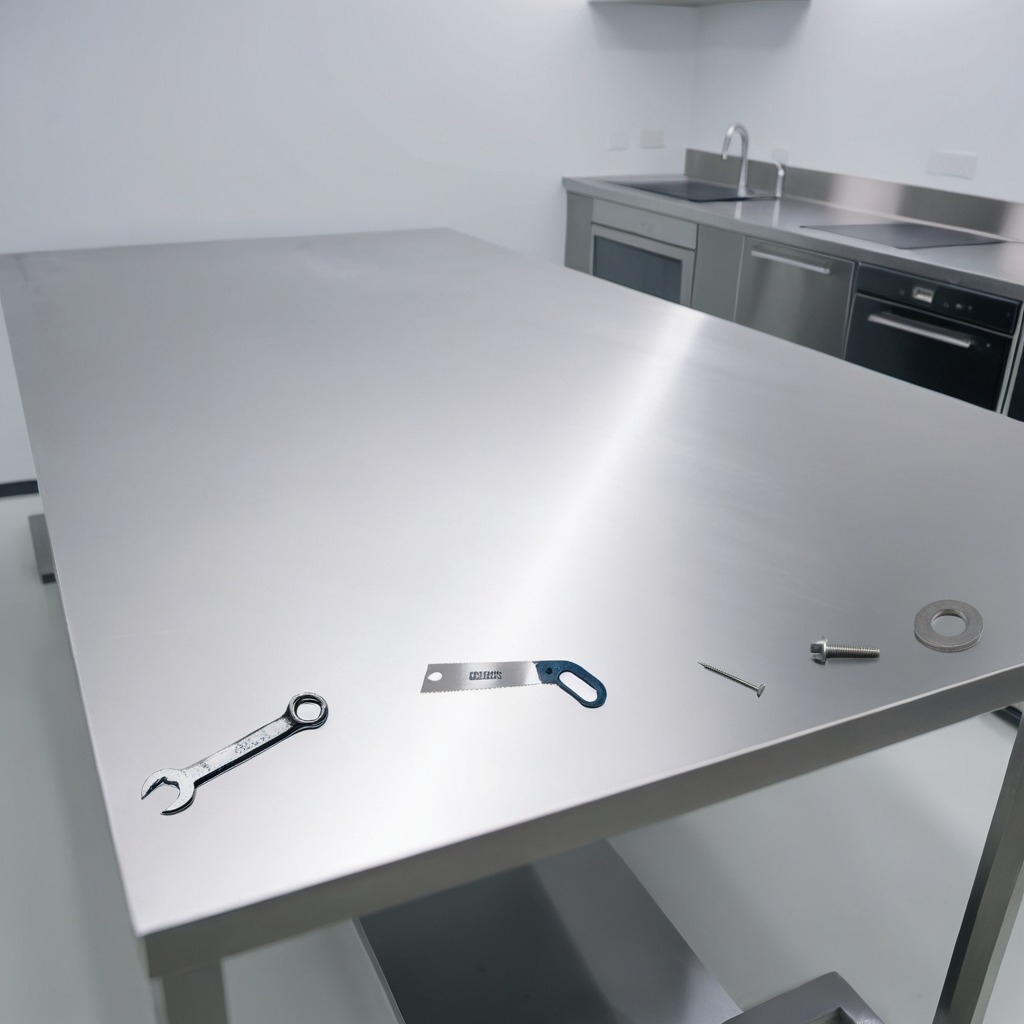
A flat metal washer, a metal machine screw, an iron nail, a handheld metal saw, and a wrench are lying on the stainless steel table in a high-end prototyping lab.